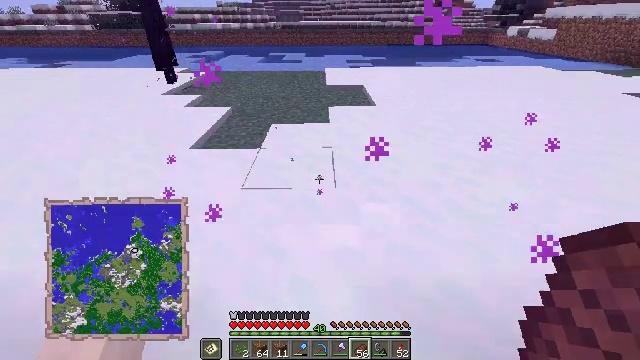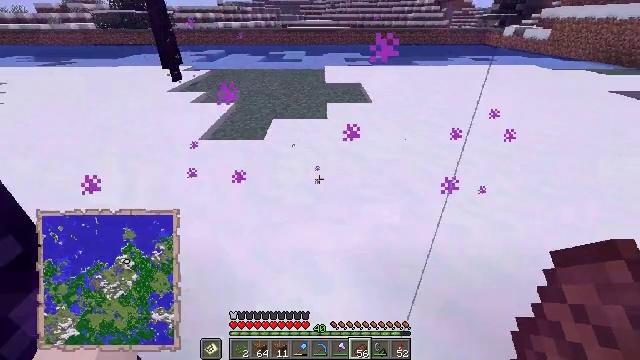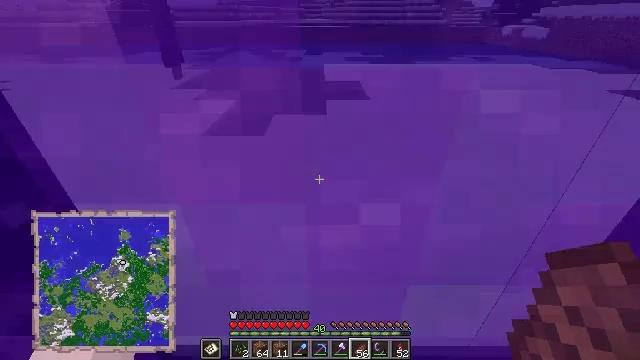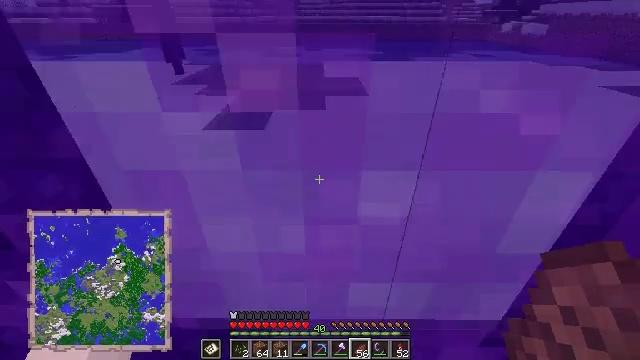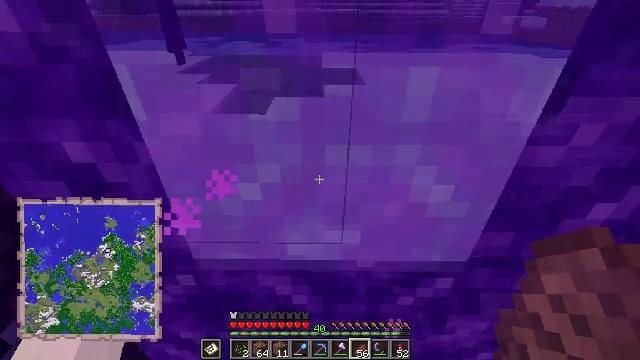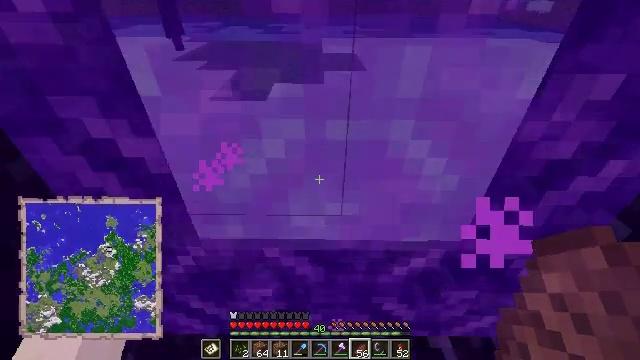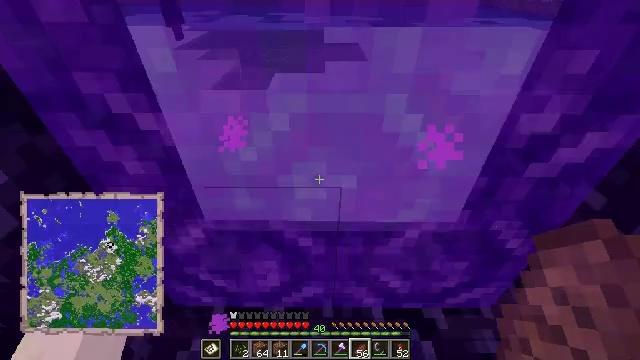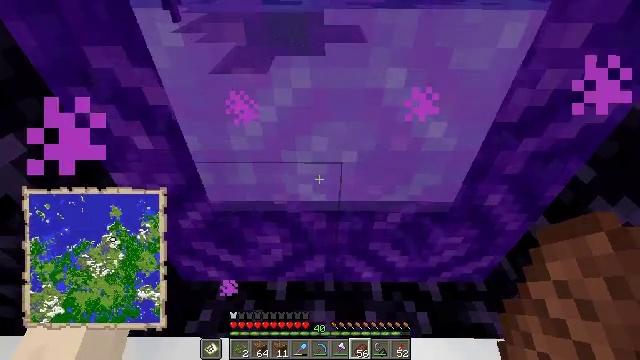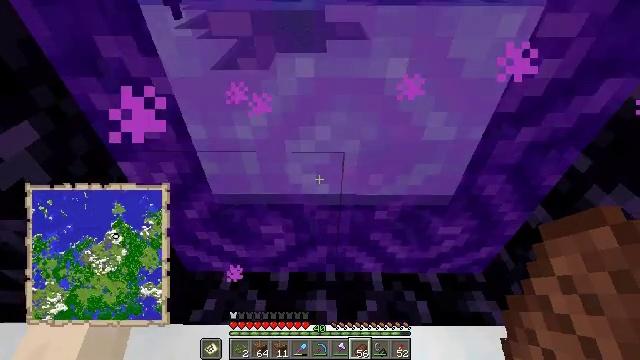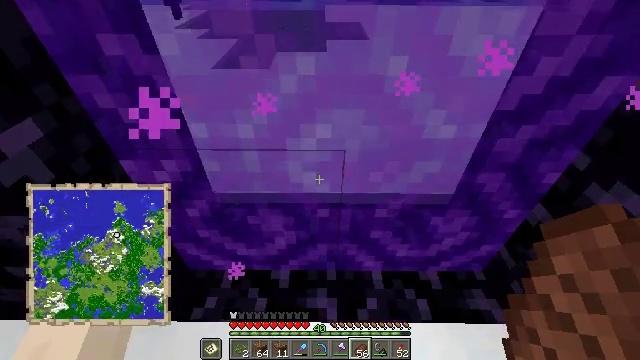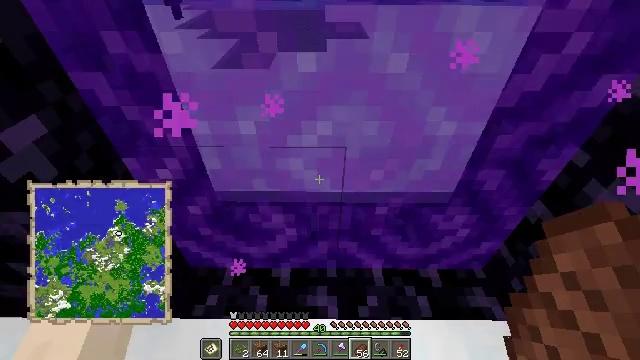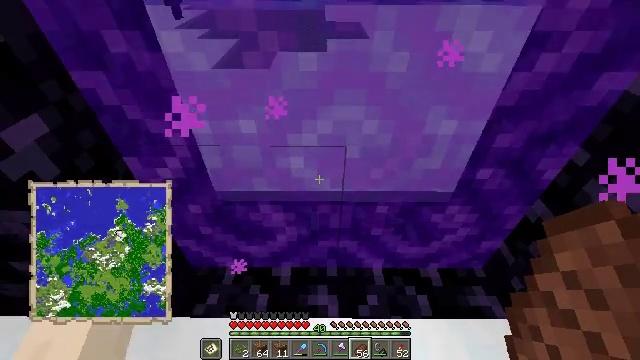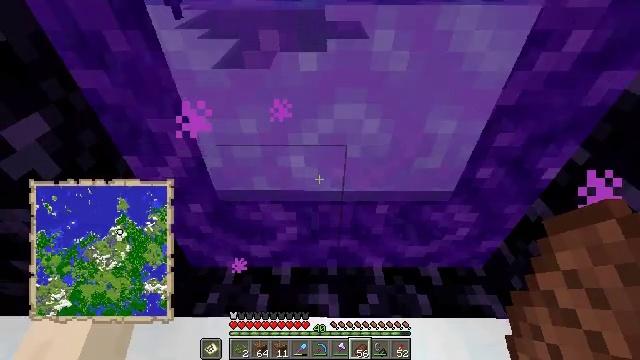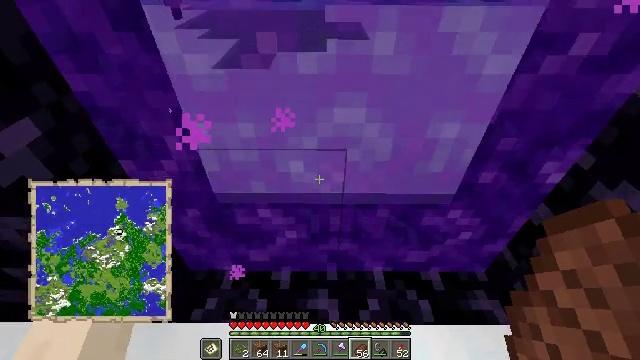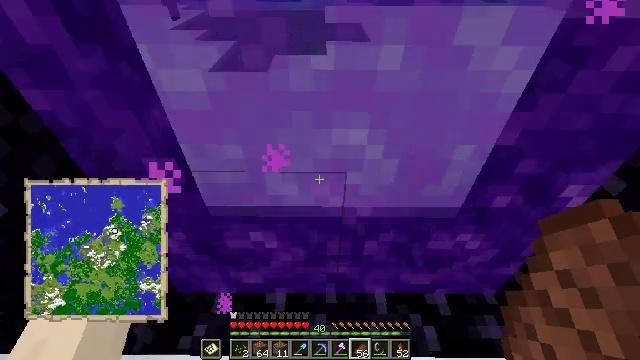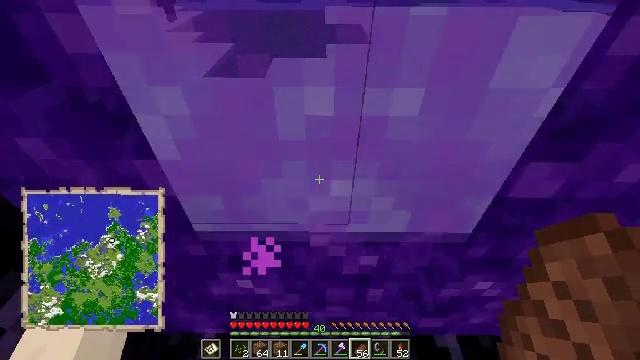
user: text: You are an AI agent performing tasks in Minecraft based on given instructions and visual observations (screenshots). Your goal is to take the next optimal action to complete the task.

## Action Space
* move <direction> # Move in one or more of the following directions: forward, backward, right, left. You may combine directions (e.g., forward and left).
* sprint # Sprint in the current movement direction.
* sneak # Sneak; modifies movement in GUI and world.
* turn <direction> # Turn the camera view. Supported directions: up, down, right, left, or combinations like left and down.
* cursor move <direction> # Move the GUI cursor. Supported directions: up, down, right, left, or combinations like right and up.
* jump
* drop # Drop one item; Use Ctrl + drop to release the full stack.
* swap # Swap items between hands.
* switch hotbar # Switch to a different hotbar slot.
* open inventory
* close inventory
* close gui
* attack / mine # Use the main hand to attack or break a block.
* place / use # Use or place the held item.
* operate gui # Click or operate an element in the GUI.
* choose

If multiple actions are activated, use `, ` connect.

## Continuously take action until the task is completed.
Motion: motion action
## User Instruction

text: Defeat a magma cube.
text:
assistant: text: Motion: move back
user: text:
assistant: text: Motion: move back
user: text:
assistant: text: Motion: move back
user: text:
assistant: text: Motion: move back, turn down
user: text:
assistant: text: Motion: turn down
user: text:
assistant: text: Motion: turn down
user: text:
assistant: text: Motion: turn down
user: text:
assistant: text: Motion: no_op
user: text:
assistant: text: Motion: no_op
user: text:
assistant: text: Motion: no_op
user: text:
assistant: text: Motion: no_op
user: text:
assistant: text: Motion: no_op
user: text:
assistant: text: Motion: move forward
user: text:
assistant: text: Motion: move forward
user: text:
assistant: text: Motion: move forward
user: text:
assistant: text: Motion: move forward
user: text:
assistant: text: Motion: no_op
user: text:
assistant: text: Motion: no_op
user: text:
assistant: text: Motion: no_op
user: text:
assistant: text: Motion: no_op
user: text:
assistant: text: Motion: no_op
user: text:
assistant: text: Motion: no_op
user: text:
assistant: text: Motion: no_op
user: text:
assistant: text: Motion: no_op
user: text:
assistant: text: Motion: no_op
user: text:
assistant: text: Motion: no_op
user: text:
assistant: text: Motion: no_op
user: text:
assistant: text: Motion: move forward
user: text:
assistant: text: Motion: no_op
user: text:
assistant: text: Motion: no_op